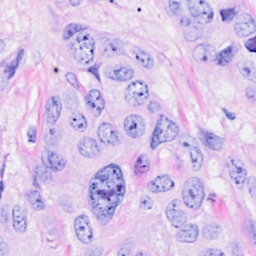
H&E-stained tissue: Breast